Question: Here is my javascript code, it is pretty simple:
'''
console.profile();
var count = 1000;
var fn1 = function () {
for (var i = 0; i < count; i++) {
console.log("THIS IS FN1");
}
}
var fn2 = function () {
for (var i = 0; i < count; i++) {
console.log("THIS IS FN2");
}
fn1();
}
fn2();
console.profileEnd();
'''
and this is my profile screenshot:

Why there are some gap in the image, just like my black rectangle marked?
What does this gap mean?
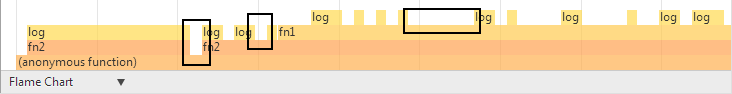
Answer: You see this non-uniform sequence of gaps between log calls on top of fn2 and fn1 because the profiler is and gives you only information. It will stop JS thread and capture current call stack roughly once per 1ms (100us in high res mode) and width of each bar is proportional to the number of consecutive samples where we've seen the same call stack.
The split of fn2 is a bug. Since we stop JS thread in random state it is not always possible to iterate JS call stack because e.g. top frame may be half-constructed. We do our best to determine current state of the VM and crawl call stack but sometimes our heuristics fail in which case we may end up capturing incomplete stack like in your case.